Aerial crown-view tile of a tropical tree (Barro Colorado Island, Panama), acquired 20250317:
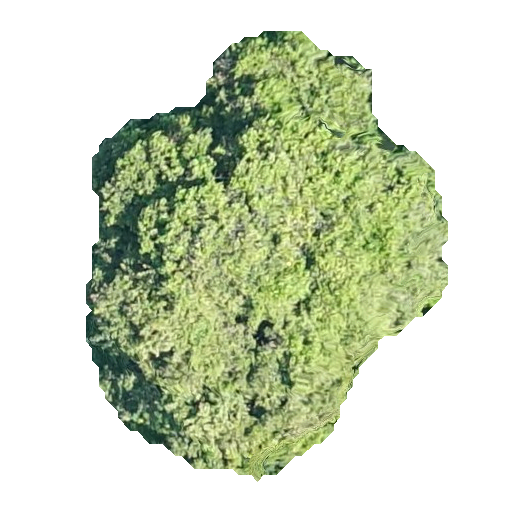
Species: Prioria copaifera
GBIF accepted scientific name: Prioria copaifera
Crown area: 167.747 m²